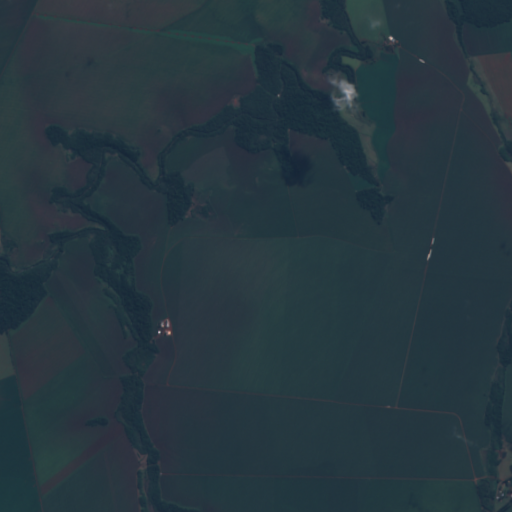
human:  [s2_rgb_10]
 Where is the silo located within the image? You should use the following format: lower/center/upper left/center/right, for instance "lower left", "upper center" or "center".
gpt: The silo is located in the center left of the image.
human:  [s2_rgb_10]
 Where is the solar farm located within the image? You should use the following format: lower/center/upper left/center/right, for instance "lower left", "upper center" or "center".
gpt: The solar farm is located in the center left of the image.
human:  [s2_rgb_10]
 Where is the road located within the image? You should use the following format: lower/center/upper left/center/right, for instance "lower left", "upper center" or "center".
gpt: There is no road in the image.